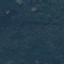
Land use / land cover class: Forest